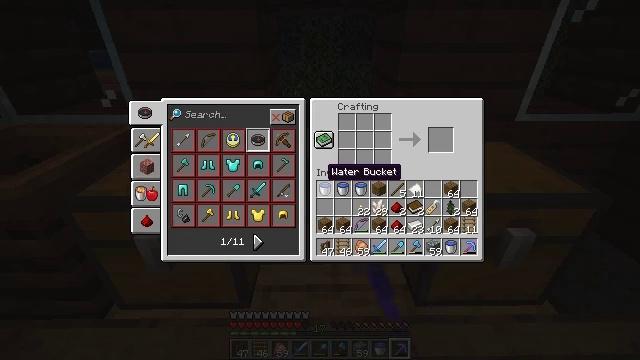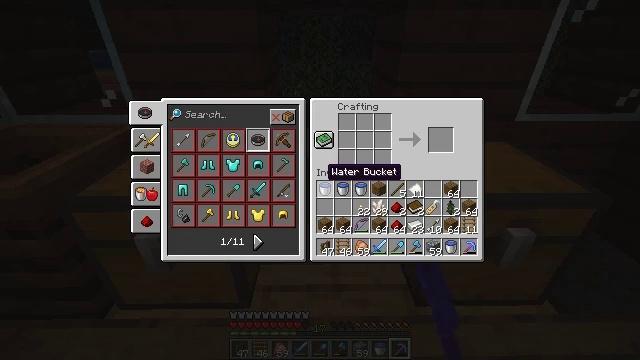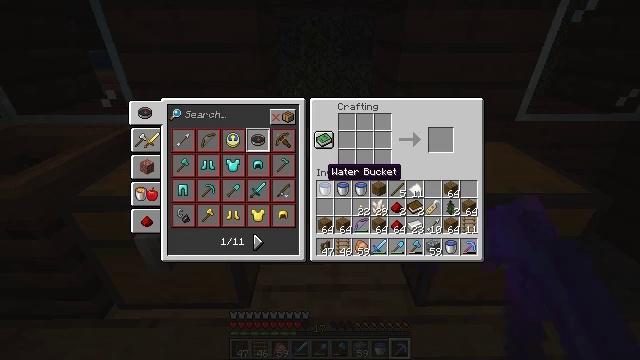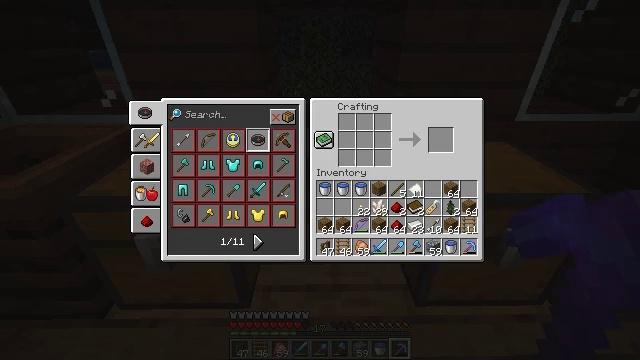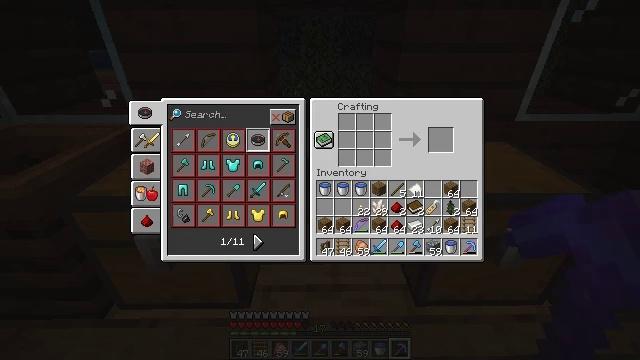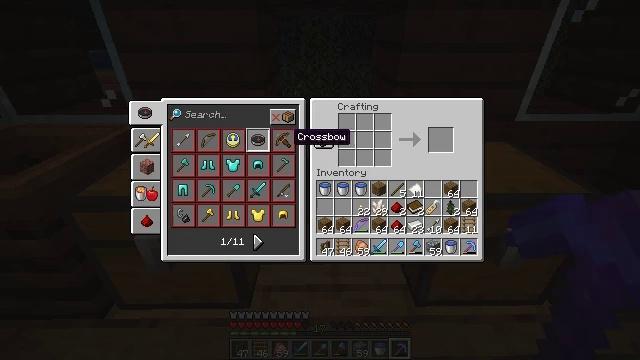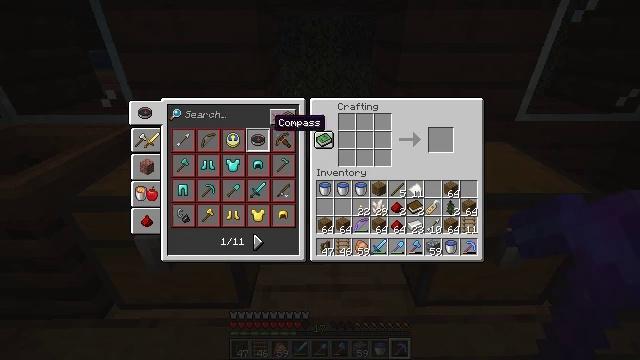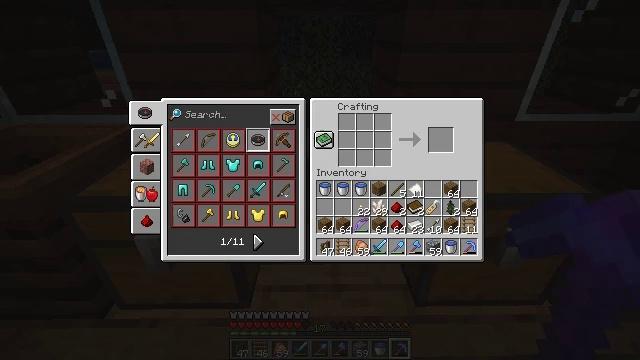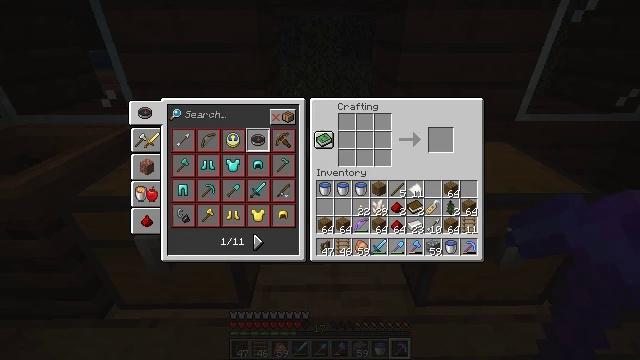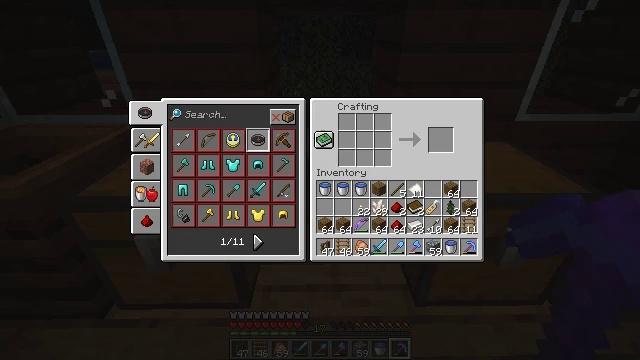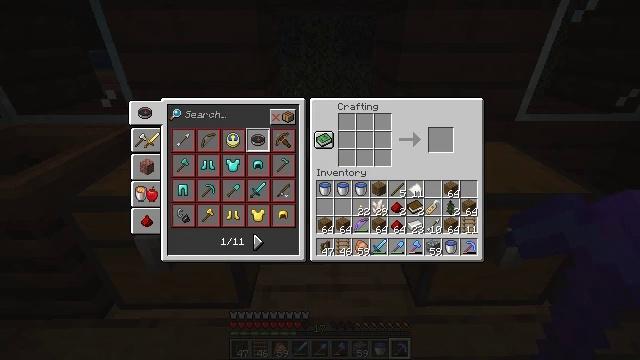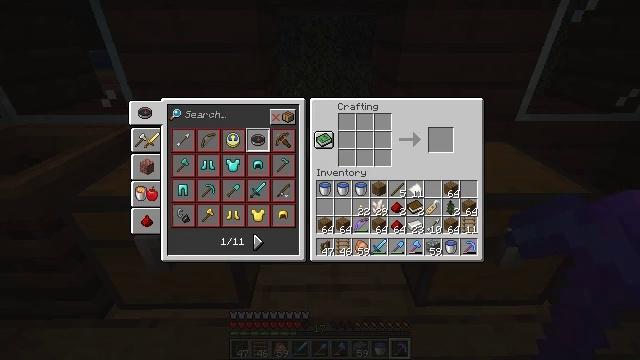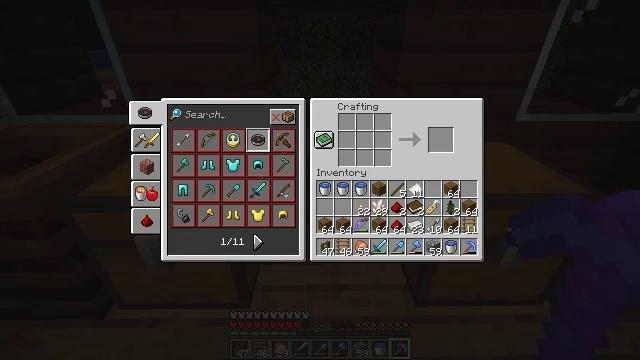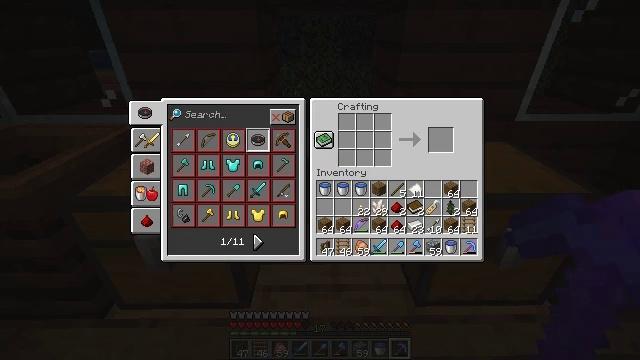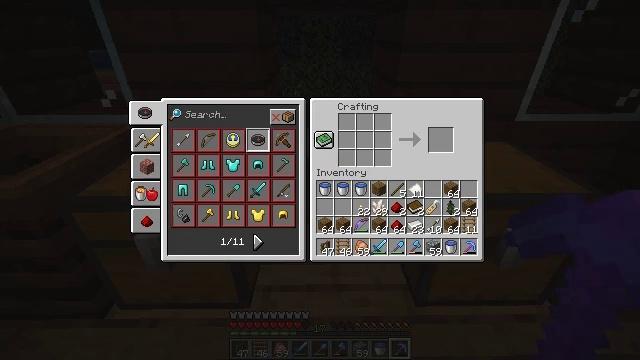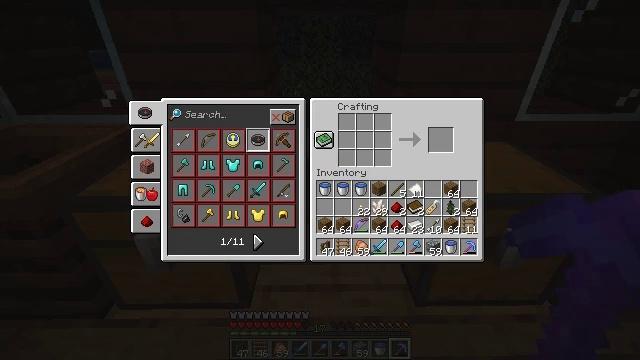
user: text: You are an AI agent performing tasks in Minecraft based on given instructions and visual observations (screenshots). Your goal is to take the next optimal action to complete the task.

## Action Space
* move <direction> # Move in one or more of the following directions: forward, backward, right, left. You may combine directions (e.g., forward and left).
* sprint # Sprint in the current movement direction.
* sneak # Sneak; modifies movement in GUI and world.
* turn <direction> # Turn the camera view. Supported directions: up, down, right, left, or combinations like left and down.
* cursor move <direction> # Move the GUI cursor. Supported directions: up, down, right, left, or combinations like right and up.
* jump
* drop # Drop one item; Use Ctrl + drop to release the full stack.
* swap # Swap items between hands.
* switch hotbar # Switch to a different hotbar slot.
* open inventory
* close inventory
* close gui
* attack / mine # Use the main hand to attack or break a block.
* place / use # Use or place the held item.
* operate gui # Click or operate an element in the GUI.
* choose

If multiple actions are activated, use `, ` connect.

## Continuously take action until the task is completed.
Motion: motion action
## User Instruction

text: Use iron, redstone, wood, and cobblestone to craft a piston.
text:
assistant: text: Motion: no_op
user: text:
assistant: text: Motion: no_op
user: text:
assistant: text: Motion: no_op
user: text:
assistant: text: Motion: cursor move left and up
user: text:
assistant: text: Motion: cursor move left and up
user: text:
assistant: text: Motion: cursor move left and up
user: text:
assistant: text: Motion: cursor move left and up
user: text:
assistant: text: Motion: cursor move left and up
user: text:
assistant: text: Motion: cursor move left
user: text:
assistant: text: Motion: no_op
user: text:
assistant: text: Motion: no_op
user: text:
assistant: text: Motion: operate gui
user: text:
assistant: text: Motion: operate gui
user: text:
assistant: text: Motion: operate gui
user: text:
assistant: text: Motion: no_op
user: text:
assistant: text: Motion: no_op
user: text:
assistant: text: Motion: no_op
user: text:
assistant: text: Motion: no_op
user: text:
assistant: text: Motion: no_op
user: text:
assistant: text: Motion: no_op
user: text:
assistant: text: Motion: no_op
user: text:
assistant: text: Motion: no_op
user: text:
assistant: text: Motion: no_op
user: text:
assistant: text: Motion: no_op
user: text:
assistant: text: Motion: no_op
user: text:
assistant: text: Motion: no_op
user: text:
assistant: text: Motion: no_op
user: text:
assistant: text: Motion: no_op
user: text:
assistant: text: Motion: no_op
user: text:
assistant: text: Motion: operate gui